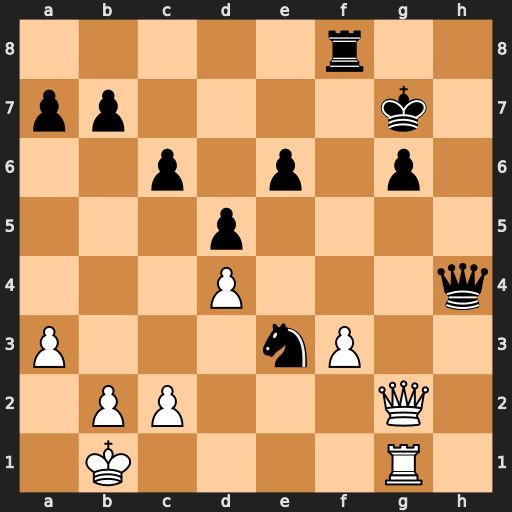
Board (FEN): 5r2/pp4k1/2p1p1p1/3p4/3P3q/P3nP2/1PP3Q1/1K4R1
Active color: w
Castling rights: -
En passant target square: -
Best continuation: Qxg6+ Kh8 Qg7#